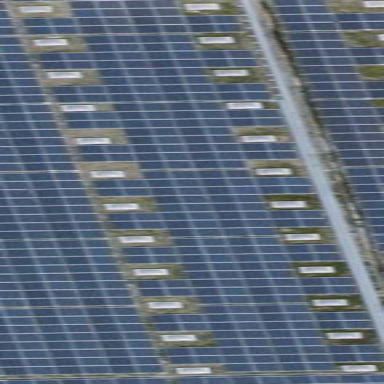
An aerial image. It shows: Solar power generator using photovoltaic method with solar photovoltaic panel types.